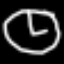
Label: clock